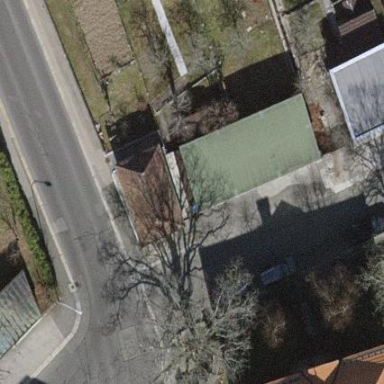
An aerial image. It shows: Flat roofed garages.